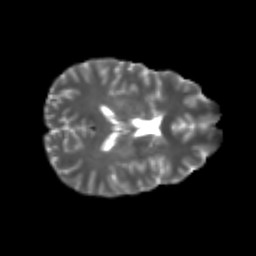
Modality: T2w
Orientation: axial
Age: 22
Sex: male
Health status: healthy
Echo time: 0.074 s